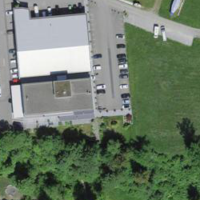
EUNIS habitat code: 54
Species observed at this site:
Lysimachia vulgaris